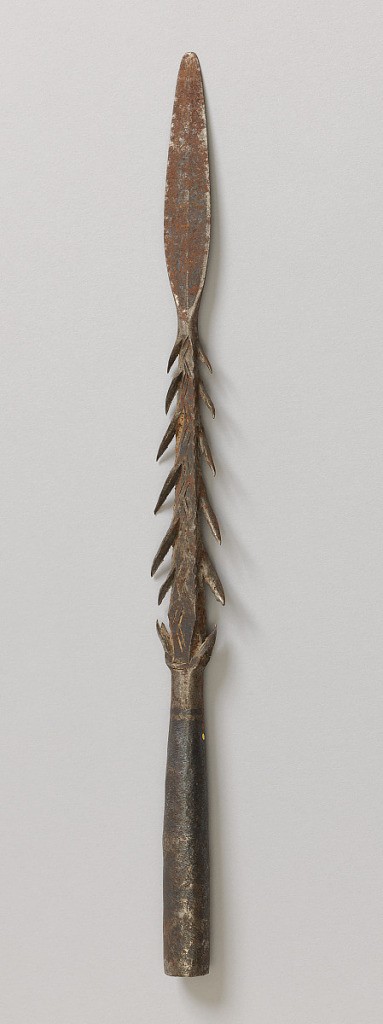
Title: Spearhead
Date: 19th century
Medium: steel
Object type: spearhead
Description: Long spatulate point above series of 16 projecting barbs, the whole terminating in hollow flued socket.